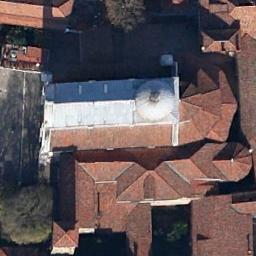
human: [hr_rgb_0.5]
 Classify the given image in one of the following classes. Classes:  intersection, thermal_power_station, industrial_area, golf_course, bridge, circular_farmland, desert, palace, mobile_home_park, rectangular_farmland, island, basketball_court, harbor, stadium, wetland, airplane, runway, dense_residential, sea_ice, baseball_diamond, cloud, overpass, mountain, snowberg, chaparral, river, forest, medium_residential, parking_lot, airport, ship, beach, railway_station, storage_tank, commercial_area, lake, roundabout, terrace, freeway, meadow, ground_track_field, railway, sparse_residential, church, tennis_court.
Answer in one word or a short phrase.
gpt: church